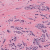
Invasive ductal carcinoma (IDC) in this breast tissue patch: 1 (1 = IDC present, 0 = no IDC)